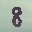
Label: 8